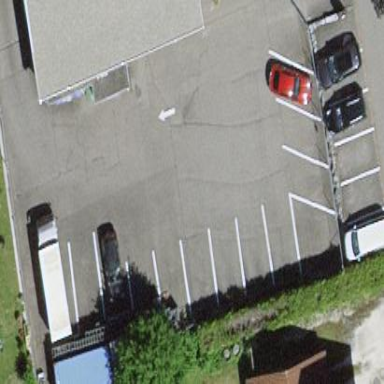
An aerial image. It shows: Asphalt parking area.